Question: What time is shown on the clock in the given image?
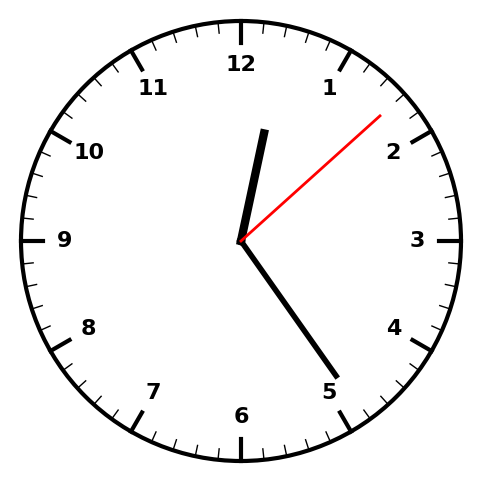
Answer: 12:24:08